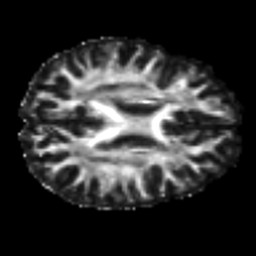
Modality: FA
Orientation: axial
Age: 21
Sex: female
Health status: healthy
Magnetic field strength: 3 T
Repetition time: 8.4 s
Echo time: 0.0926 s